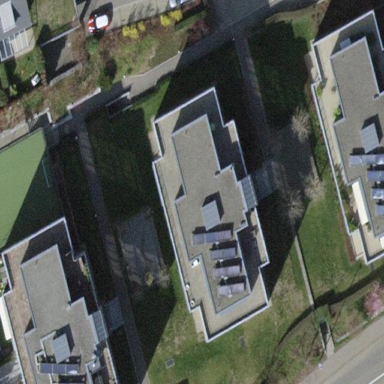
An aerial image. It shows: View of apartment building.